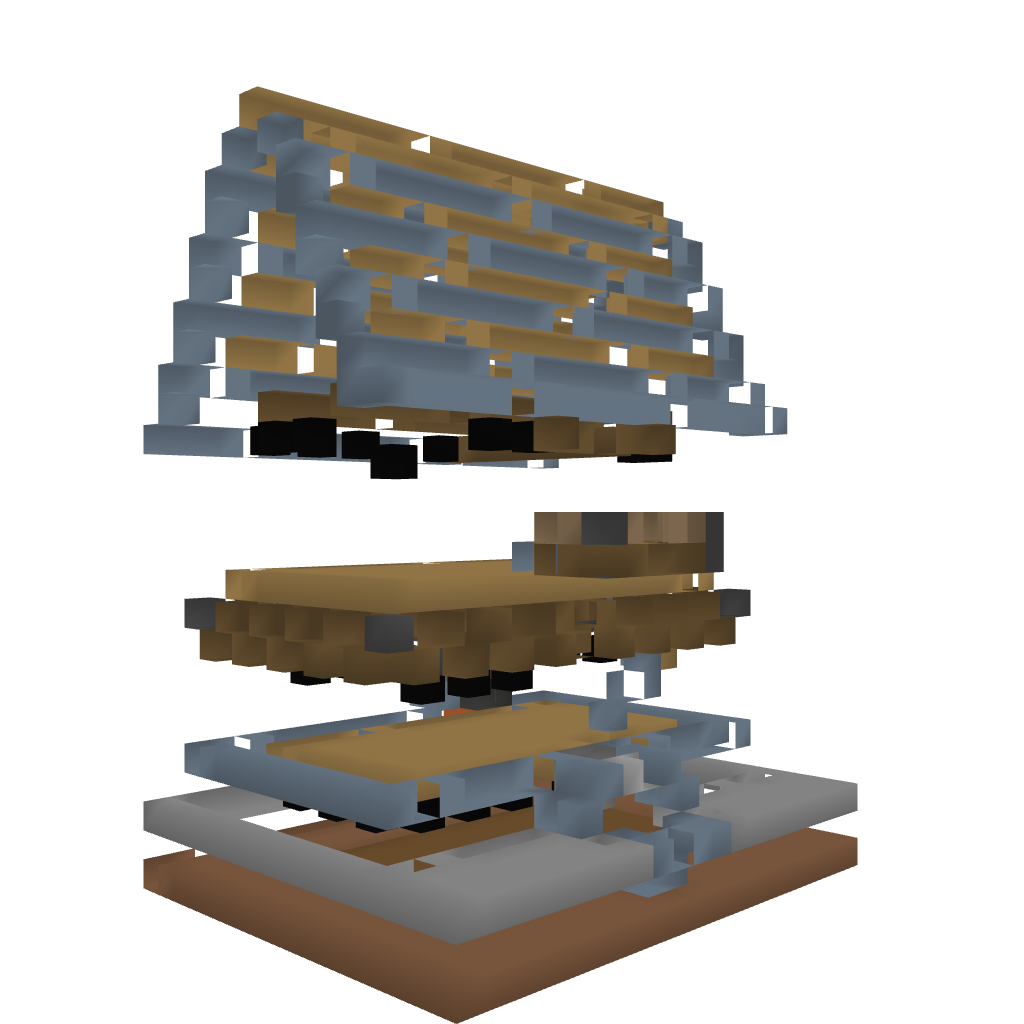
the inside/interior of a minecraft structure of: Robin's Medieval House